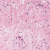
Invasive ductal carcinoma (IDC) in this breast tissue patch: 0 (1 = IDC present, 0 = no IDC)